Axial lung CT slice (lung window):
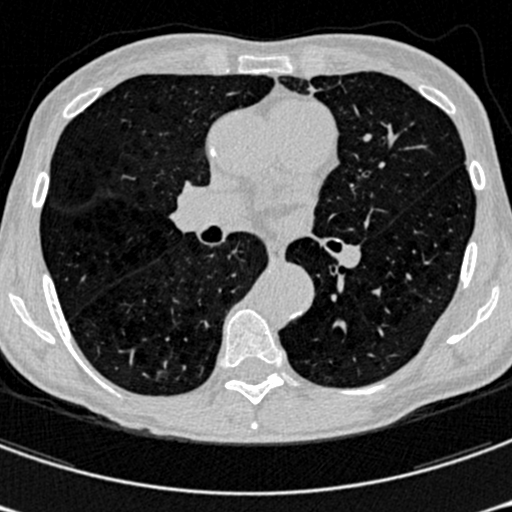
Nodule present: no